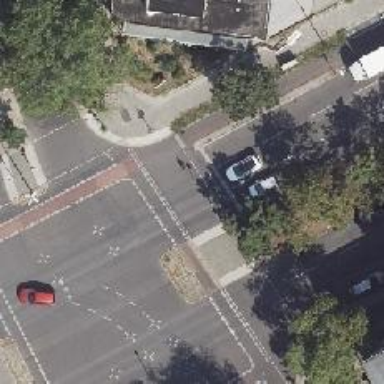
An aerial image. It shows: Footway with traffic signals at crossing.